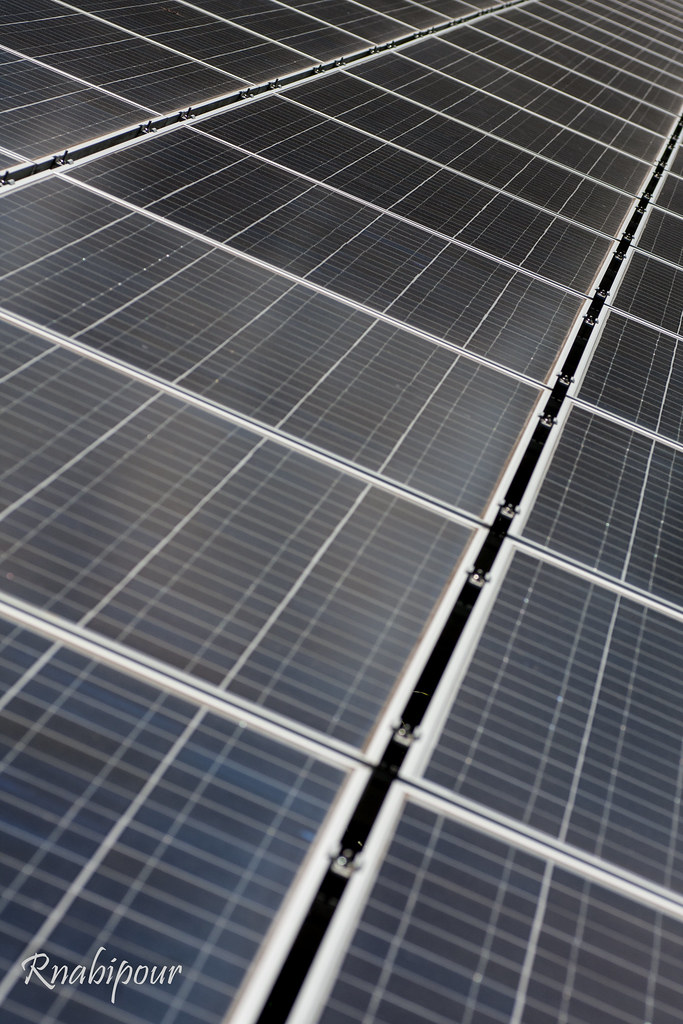
Label: Clean